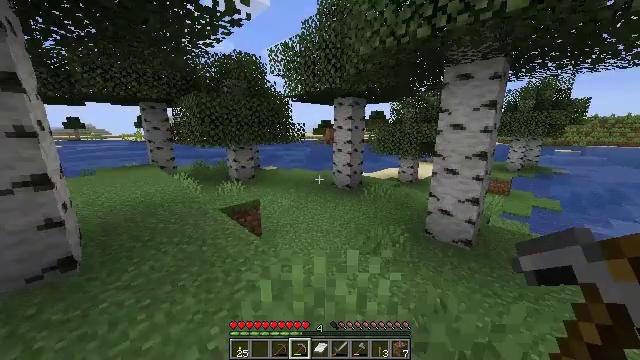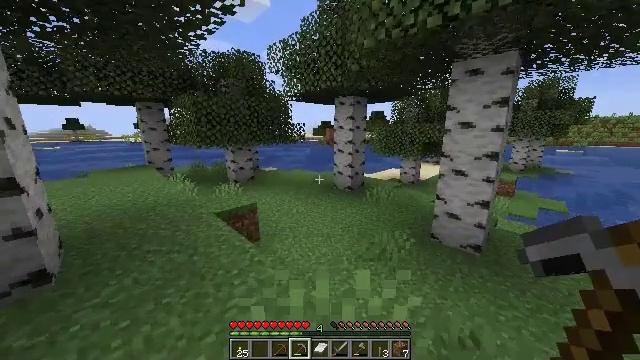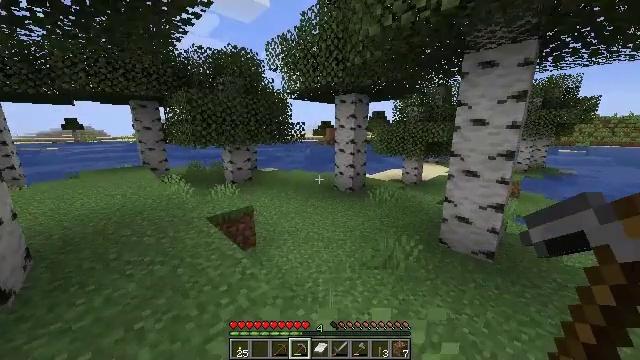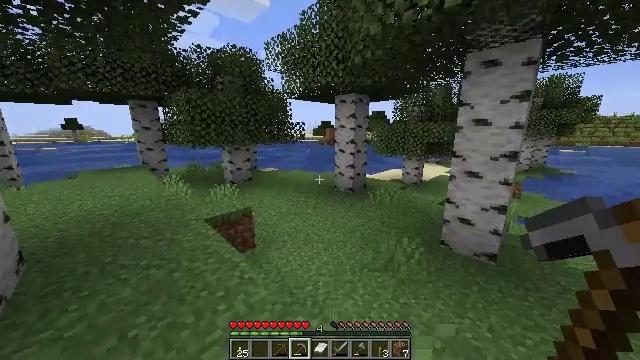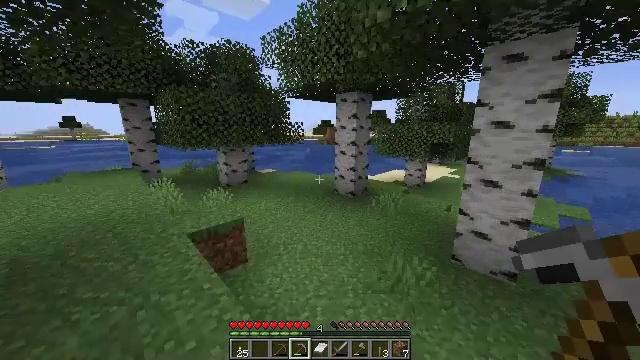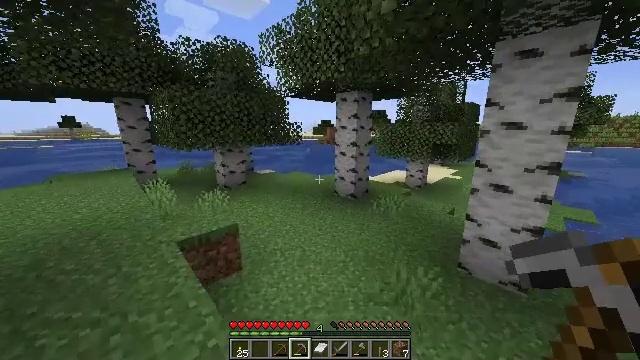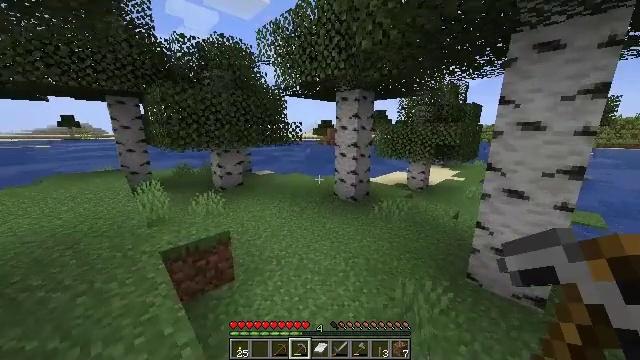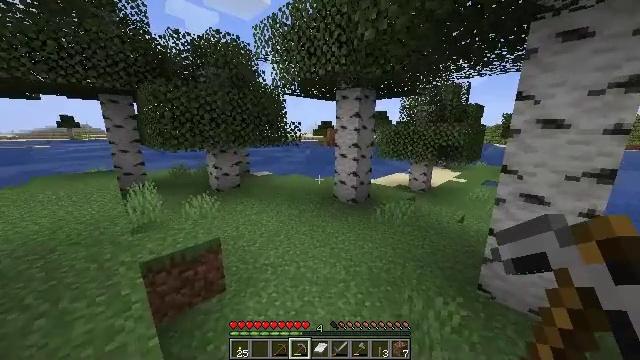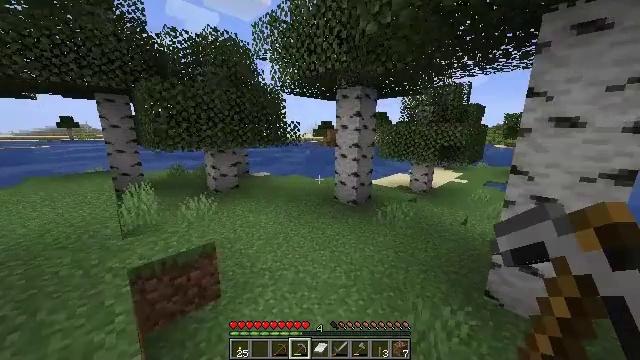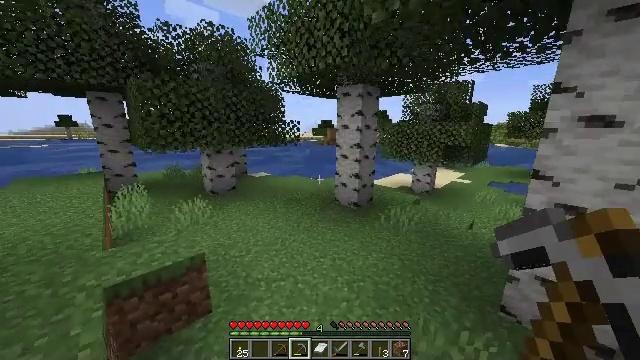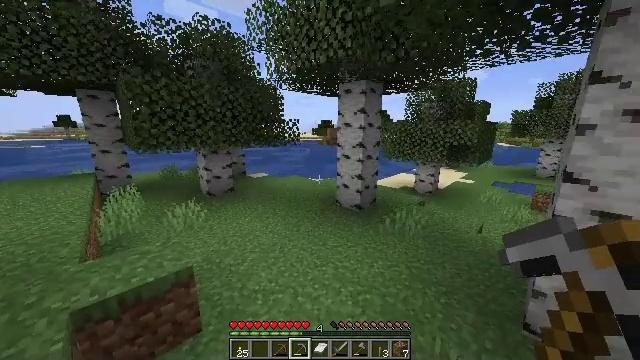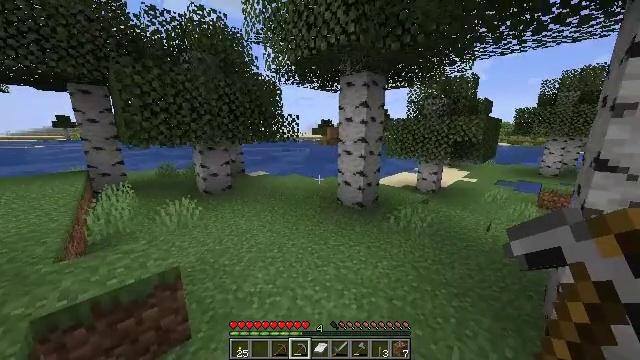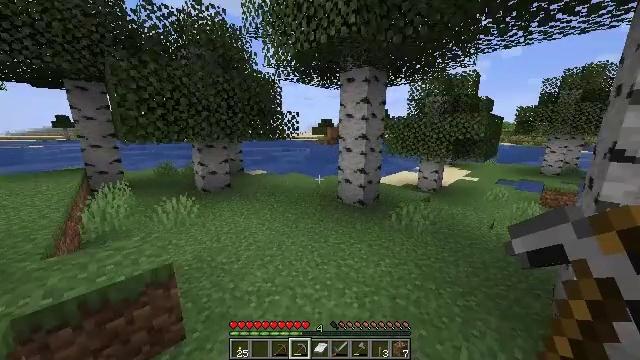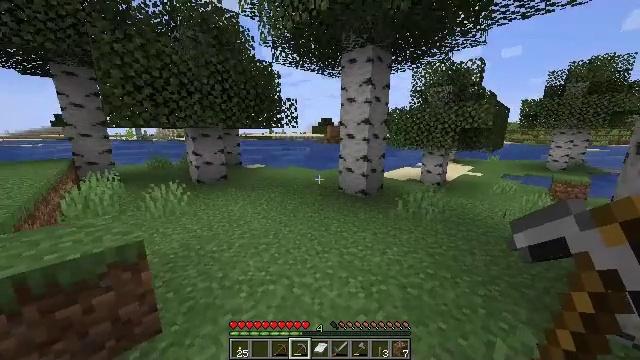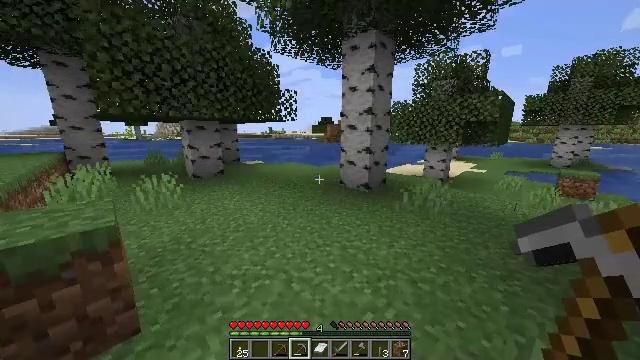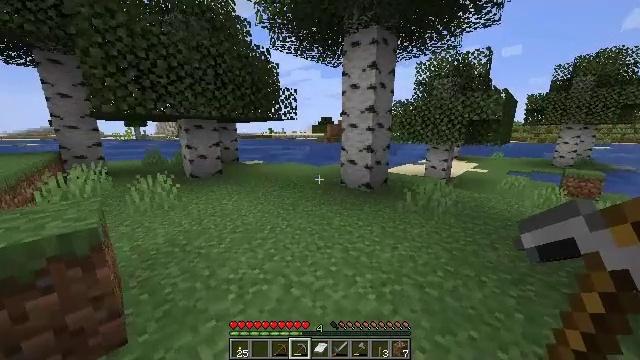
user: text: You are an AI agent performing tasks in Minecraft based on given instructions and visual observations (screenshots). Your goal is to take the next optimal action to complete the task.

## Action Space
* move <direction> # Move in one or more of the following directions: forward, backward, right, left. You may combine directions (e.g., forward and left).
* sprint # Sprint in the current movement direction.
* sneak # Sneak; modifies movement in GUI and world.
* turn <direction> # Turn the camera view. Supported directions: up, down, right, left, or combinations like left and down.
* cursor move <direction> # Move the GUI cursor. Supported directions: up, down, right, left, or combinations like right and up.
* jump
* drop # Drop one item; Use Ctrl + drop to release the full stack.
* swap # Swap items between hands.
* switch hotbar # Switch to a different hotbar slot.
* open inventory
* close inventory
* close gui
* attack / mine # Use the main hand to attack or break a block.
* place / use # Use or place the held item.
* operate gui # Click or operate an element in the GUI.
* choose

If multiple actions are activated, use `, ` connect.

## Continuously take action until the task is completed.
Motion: motion action
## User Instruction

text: Harvest sugar cane from the plant.
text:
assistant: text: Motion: move forward, sprint
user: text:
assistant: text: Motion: move forward, sprint
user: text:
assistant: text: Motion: move forward, sprint
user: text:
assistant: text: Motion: move forward, sprint
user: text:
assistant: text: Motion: move forward, sprint
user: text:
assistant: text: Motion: move forward, sprint
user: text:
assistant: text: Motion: move forward, sprint
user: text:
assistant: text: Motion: move forward, sprint
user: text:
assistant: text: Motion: move forward, sprint
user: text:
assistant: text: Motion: move forward, sprint
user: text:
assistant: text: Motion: move forward, sprint
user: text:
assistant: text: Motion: move forward, sprint
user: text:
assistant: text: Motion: move forward, sprint
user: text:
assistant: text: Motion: move forward, sprint
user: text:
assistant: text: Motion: move forward, sprint
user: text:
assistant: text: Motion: move forward, sprint
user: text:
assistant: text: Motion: move forward, sprint
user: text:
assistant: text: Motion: move forward, sprint
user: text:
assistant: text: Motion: move forward, sprint
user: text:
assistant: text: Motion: move forward, sprint
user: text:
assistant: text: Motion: move forward, sprint
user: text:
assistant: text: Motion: move forward, sprint
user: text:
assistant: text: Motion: move forward, sprint
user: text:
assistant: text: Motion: move forward, sprint
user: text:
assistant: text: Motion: move forward, sprint
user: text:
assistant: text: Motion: move forward, sprint
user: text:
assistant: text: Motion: move forward, sprint
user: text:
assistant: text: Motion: move forward, sprint
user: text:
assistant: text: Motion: move forward, sprint
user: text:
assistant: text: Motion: move forward, sprint